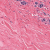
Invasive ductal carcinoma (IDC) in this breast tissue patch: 0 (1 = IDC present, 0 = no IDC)